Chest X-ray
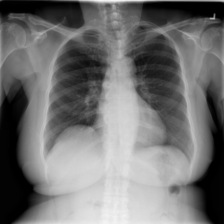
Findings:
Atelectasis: negative
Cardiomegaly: negative
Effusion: negative
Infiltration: positive
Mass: negative
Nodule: negative
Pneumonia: negative
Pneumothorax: negative
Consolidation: negative
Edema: negative
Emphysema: negative
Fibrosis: negative
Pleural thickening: negative
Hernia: negative